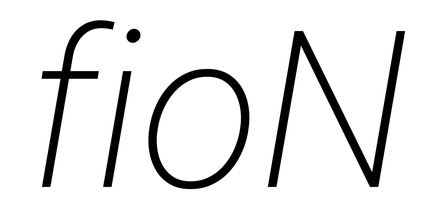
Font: Roboto-Italic_ExtraLight_Italic